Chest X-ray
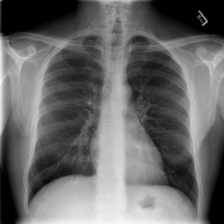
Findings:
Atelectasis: negative
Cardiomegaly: negative
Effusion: negative
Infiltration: negative
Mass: negative
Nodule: negative
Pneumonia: negative
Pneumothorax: negative
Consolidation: negative
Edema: negative
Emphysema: negative
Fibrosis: negative
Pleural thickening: negative
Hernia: negative